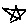
Label: star